Aerial crown-view tile of a tropical tree (Barro Colorado Island, Panama), acquired 20240716:
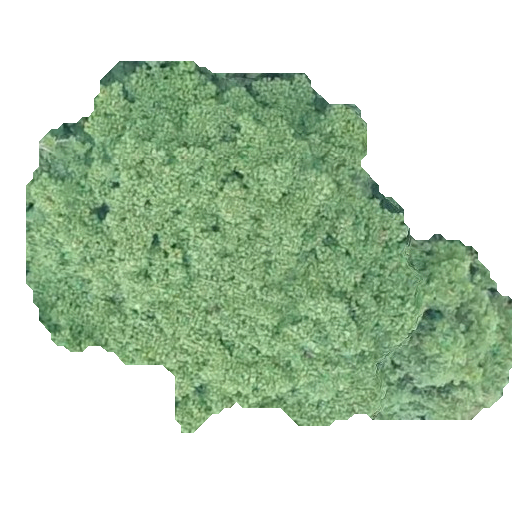
Species: Sterculia apetala
GBIF accepted scientific name: Sterculia apetala
Crown area: 197.968 m²